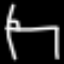
Label: bed